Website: home-depot
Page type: account-selection
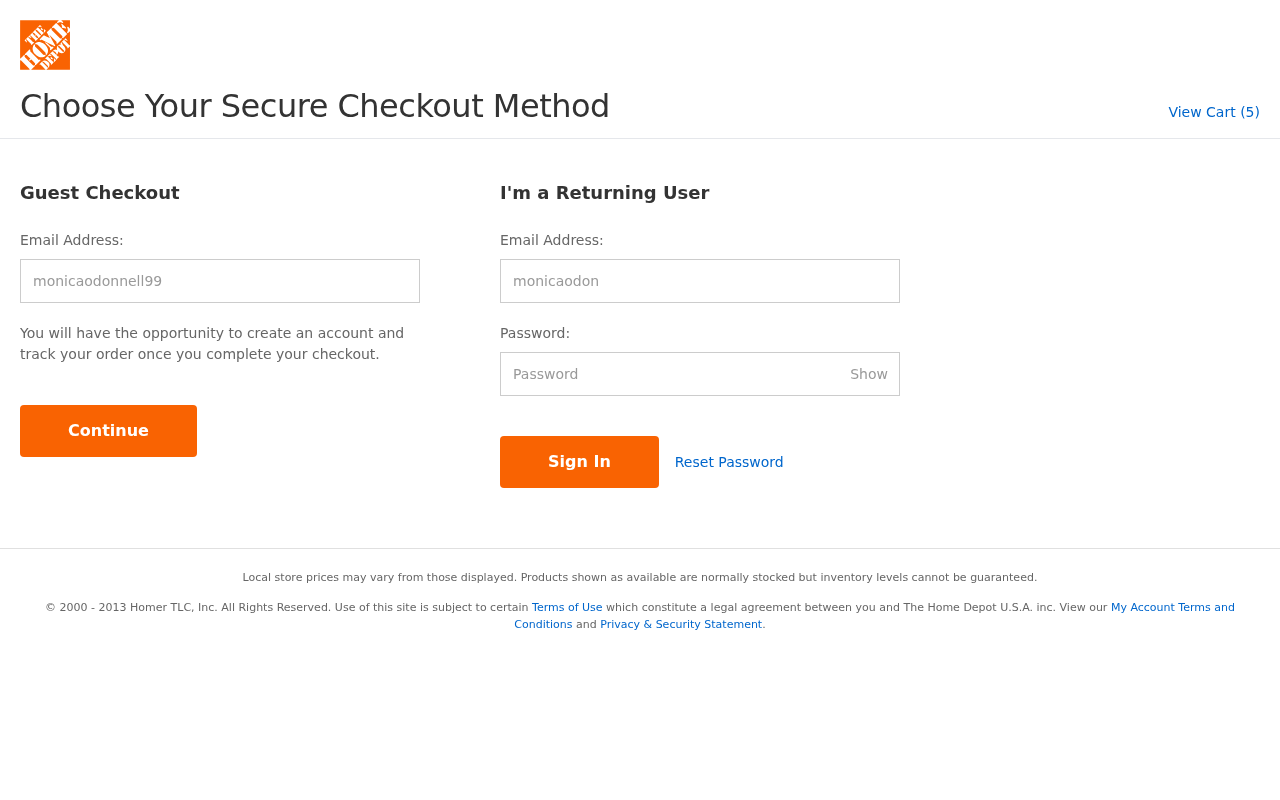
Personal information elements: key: PII_LOGIN_USERNAME
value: monicaodonnell99
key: PII_LOGIN_USERNAME2
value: monicaodonnell99
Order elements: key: ORDER_NUM_ITEMS
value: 5